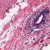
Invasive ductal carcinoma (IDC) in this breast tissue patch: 0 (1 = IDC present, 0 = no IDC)